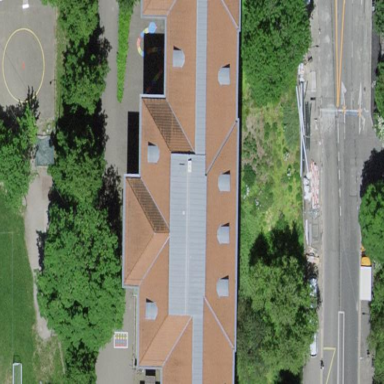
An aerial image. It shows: School building or complex.